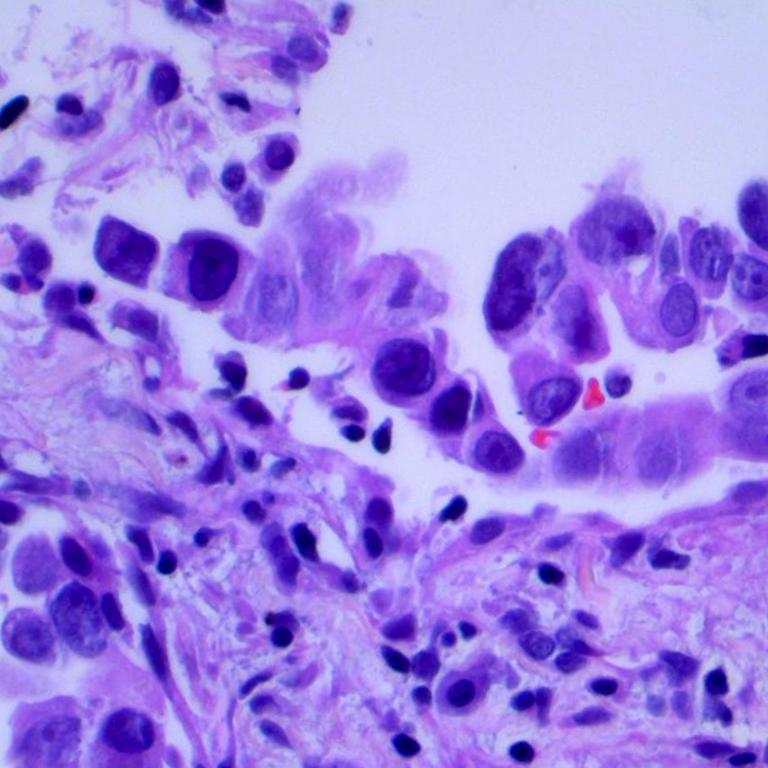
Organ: lung
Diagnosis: adenocarcinomas